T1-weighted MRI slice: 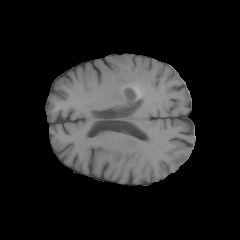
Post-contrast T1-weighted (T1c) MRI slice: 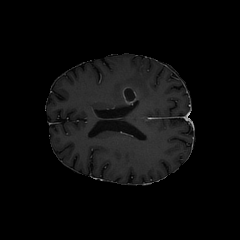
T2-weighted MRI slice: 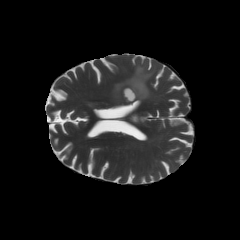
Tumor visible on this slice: yes